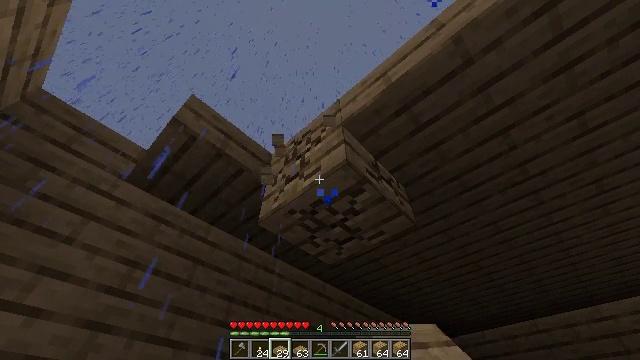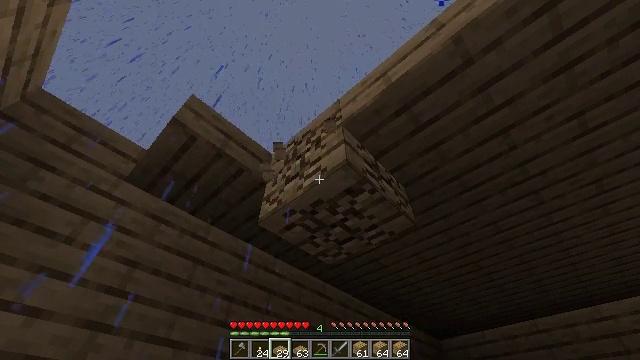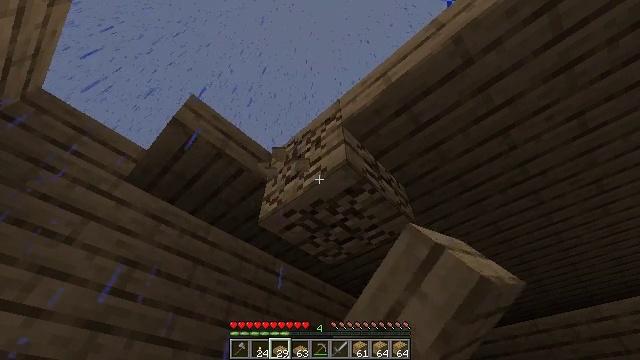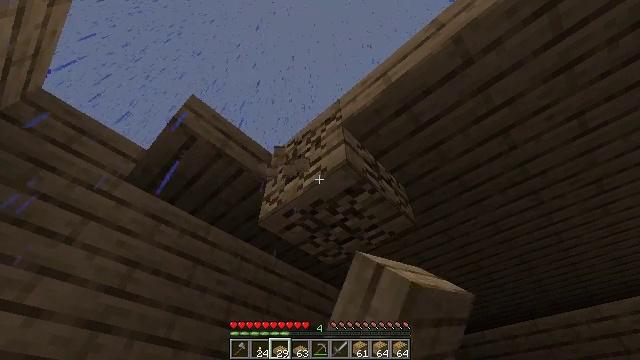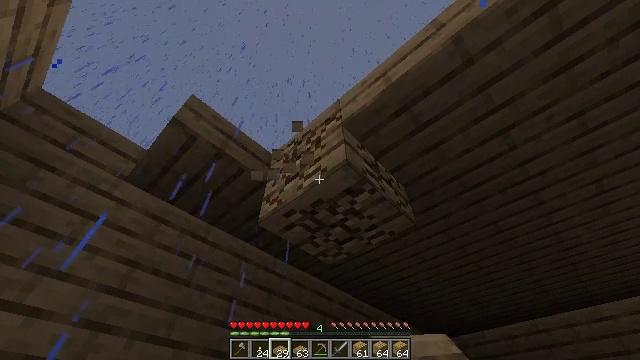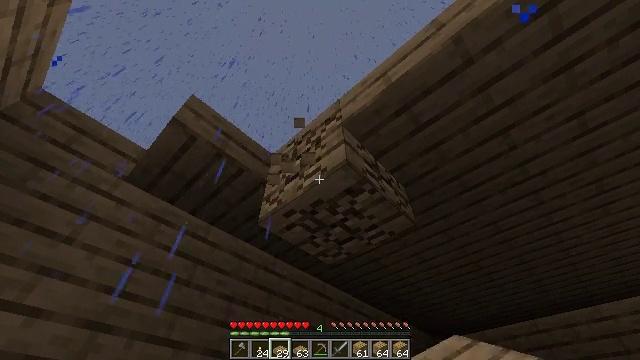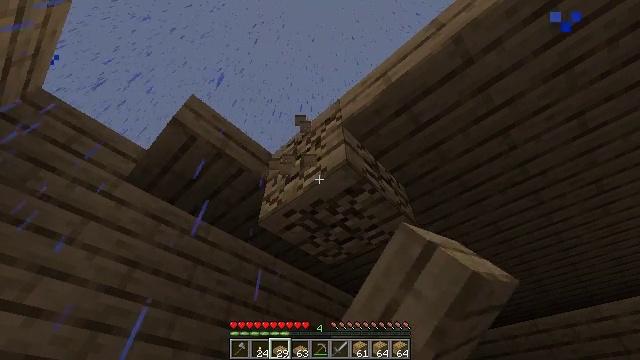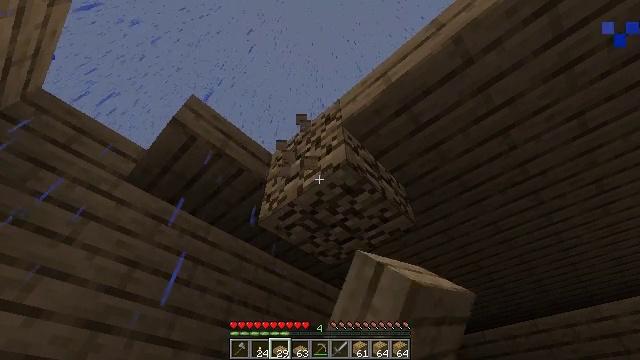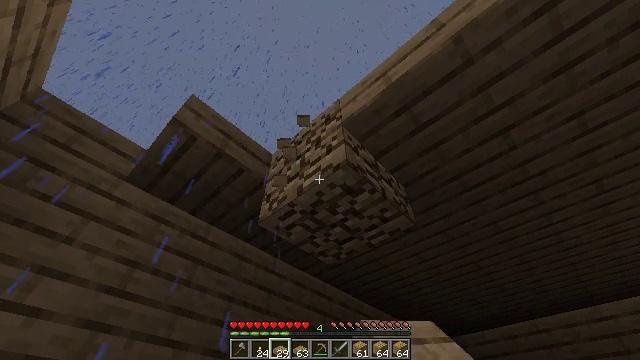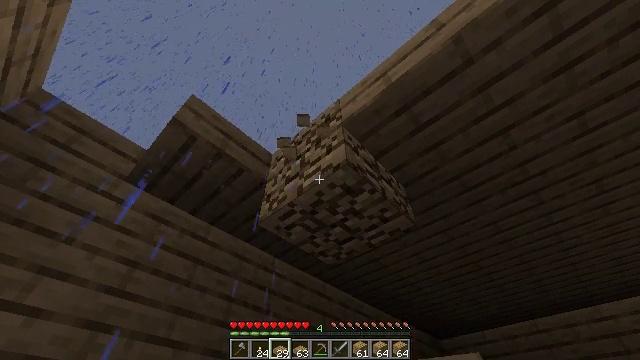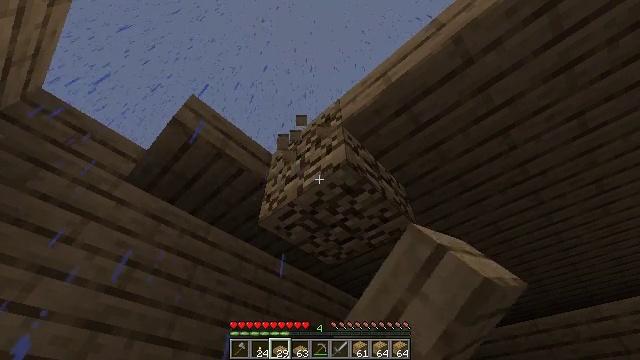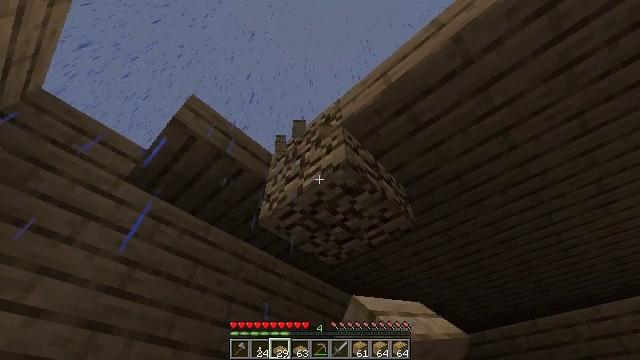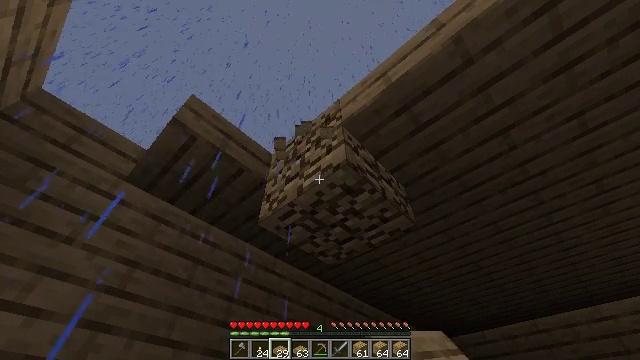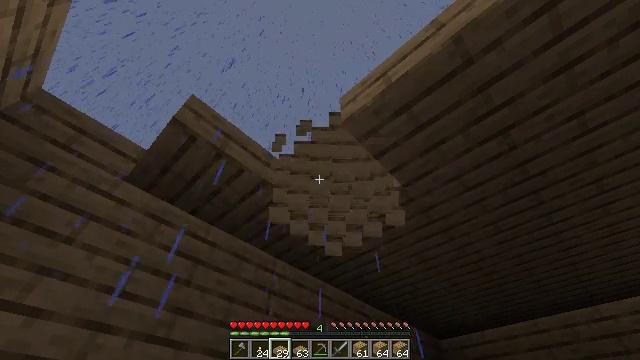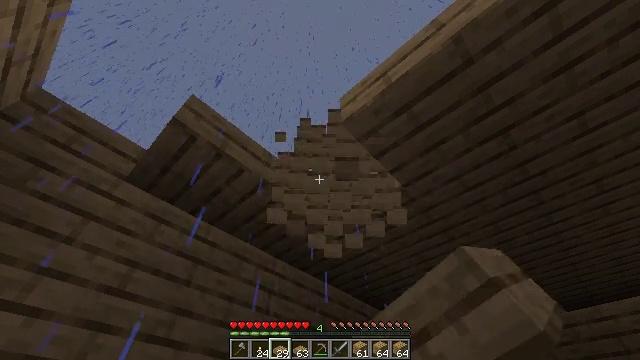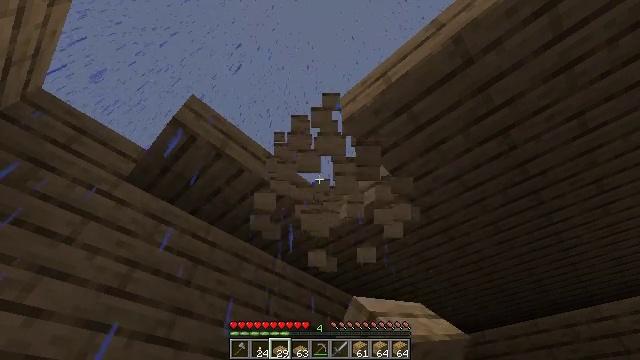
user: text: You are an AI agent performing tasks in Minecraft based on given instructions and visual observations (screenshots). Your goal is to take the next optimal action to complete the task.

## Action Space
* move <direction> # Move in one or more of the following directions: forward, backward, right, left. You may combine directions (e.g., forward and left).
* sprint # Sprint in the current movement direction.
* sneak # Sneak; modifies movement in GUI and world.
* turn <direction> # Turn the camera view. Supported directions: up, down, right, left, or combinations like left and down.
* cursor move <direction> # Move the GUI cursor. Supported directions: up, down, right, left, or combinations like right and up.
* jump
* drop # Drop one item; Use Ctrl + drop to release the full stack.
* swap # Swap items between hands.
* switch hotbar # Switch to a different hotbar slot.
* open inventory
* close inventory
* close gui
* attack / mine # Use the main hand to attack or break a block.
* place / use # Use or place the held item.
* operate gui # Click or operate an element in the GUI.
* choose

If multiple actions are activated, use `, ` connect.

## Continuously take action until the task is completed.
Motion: motion action
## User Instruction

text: Dig up the oak slab used in construction.
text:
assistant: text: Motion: attack / mine
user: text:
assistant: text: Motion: attack / mine
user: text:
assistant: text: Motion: attack / mine
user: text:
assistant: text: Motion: attack / mine
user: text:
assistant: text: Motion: attack / mine
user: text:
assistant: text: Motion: attack / mine
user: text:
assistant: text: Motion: attack / mine
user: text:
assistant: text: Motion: attack / mine
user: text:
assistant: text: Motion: attack / mine
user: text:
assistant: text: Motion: attack / mine
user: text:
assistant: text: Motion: attack / mine
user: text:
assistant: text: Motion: attack / mine
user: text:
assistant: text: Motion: attack / mine
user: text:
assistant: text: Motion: attack / mine
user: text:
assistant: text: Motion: attack / mine
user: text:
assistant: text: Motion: attack / mine
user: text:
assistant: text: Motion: attack / mine
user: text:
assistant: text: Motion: attack / mine